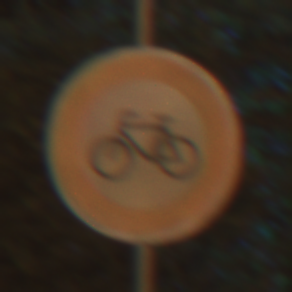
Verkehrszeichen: VerbotRadverkehr
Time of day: Night
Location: Outdoor (Urban)
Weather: PartlyCloudy
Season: NotSpecified
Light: Artificial